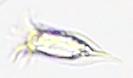
Label: Tintinnid